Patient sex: F
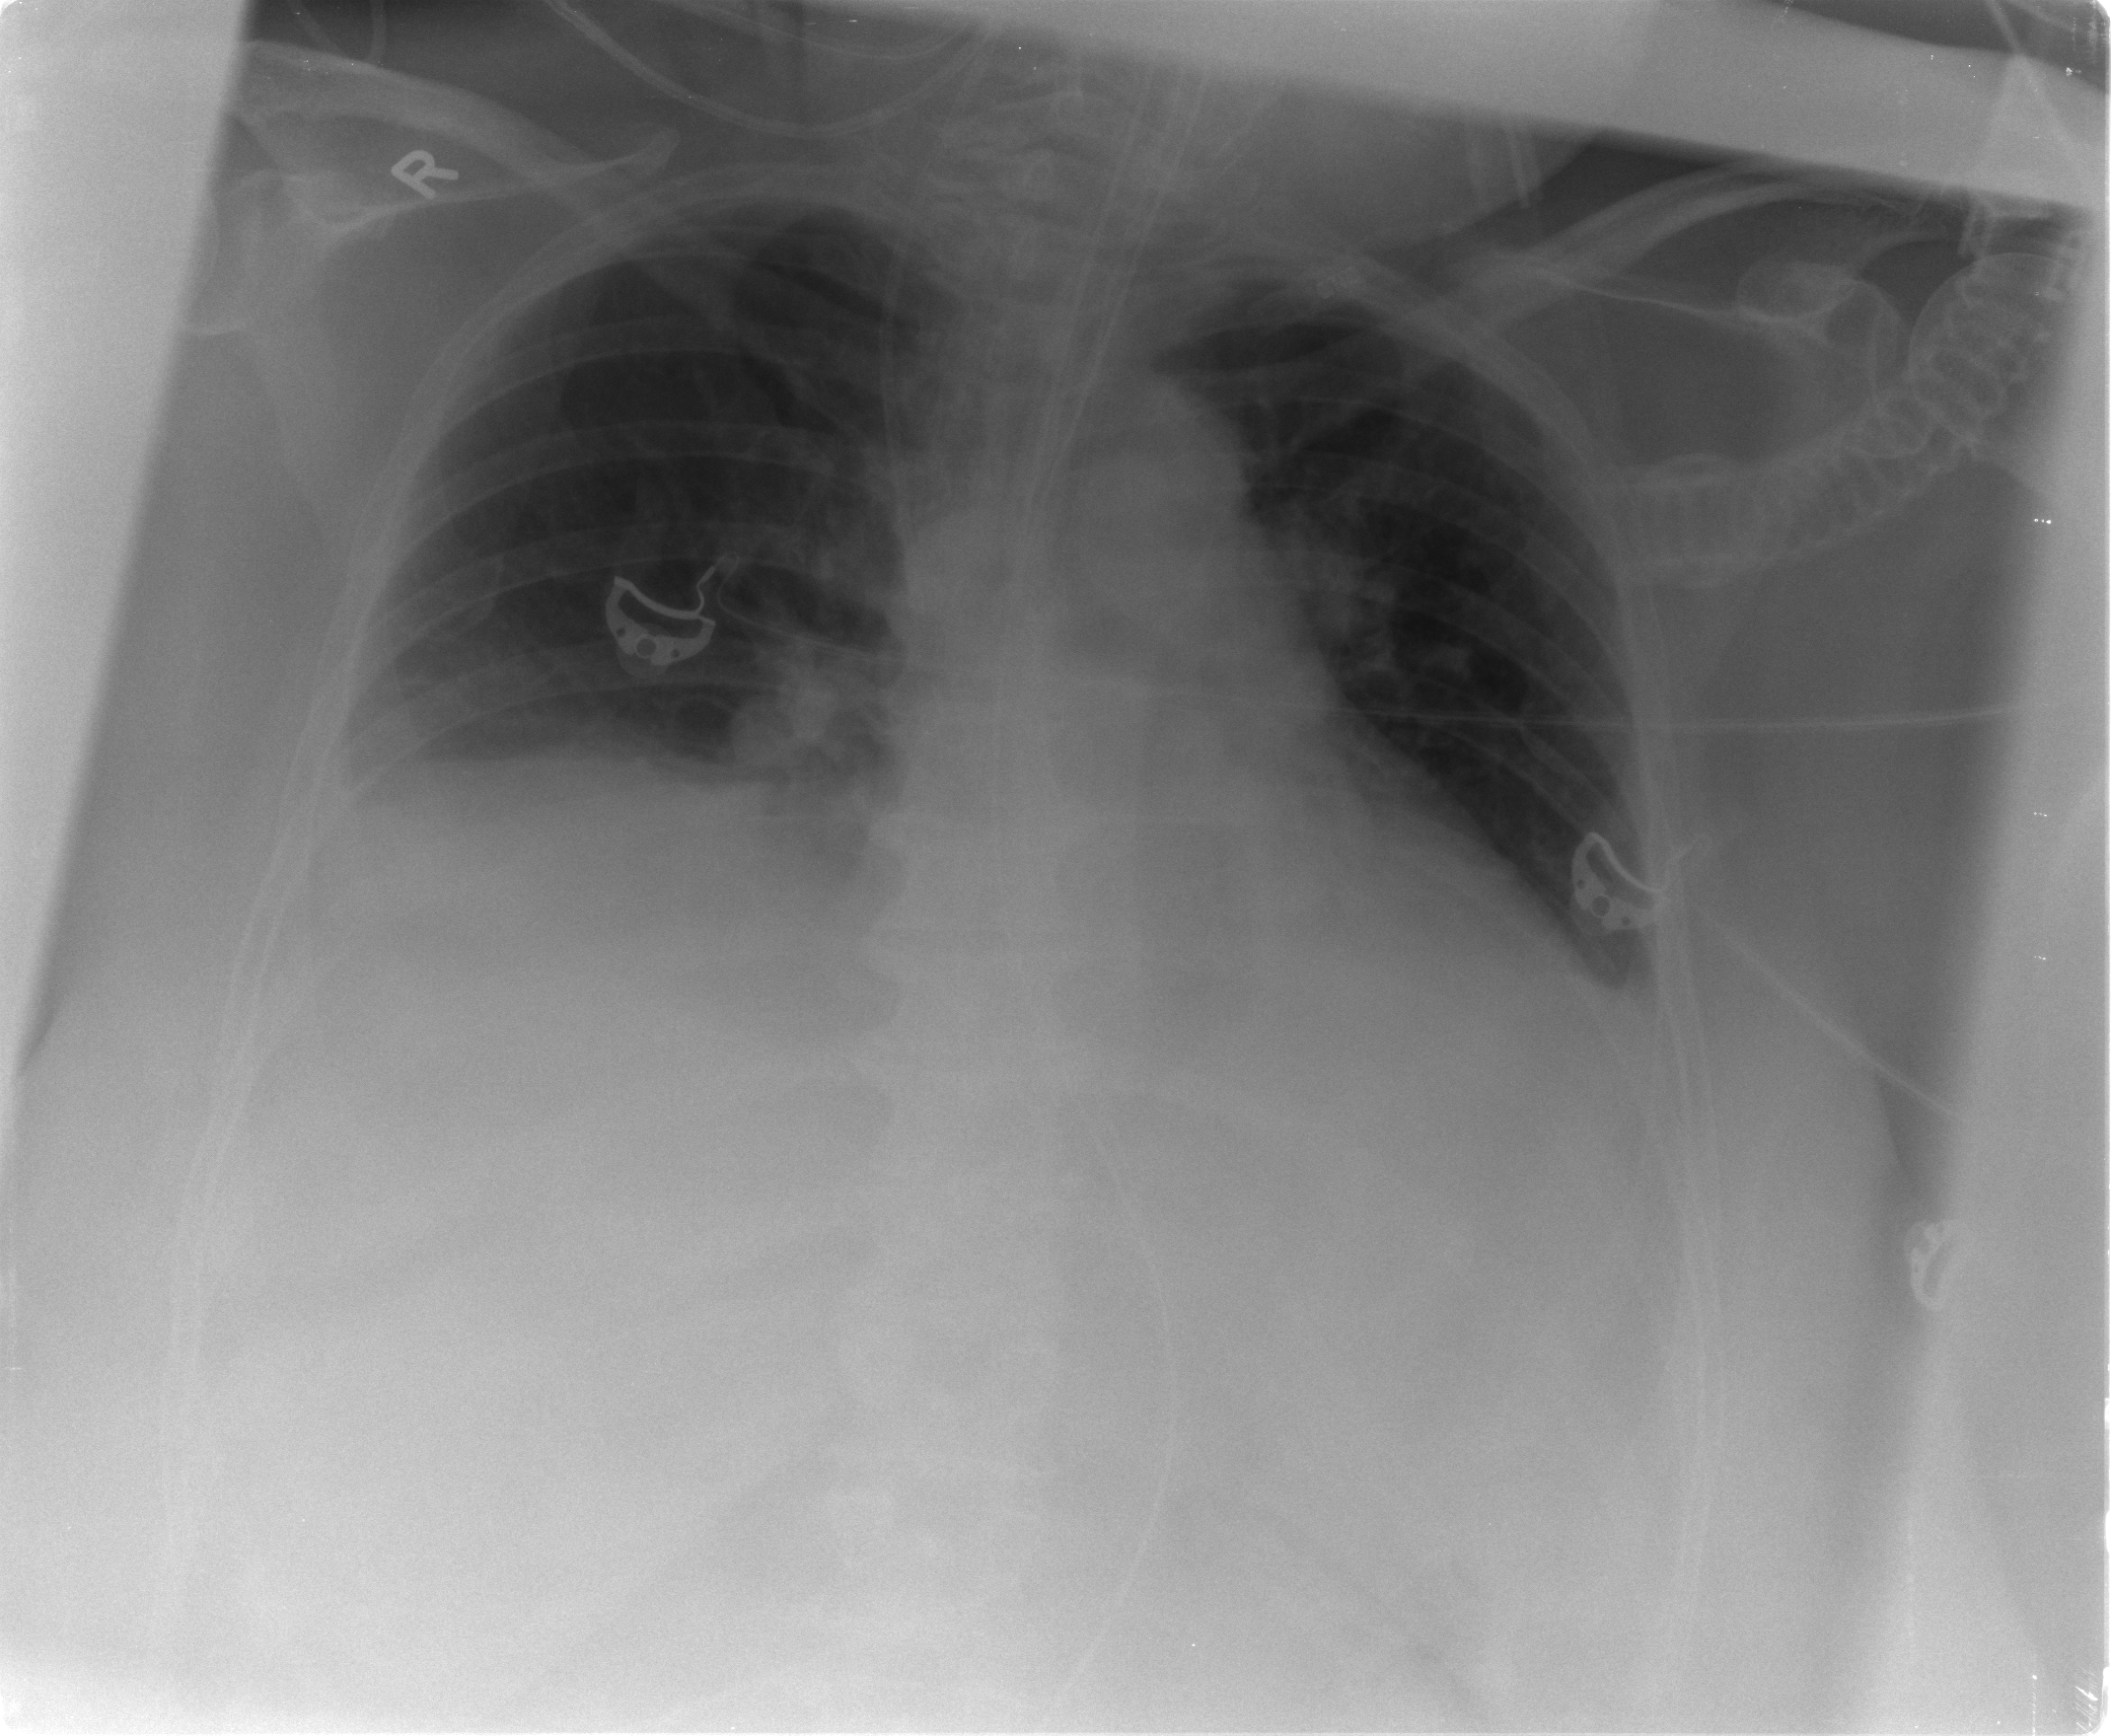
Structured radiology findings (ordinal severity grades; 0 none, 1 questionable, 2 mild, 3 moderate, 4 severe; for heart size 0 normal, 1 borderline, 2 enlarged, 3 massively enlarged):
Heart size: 0
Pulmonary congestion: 1
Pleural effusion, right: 1
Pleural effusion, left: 1
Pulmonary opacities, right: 0
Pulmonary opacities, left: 0
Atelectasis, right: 1
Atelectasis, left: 1